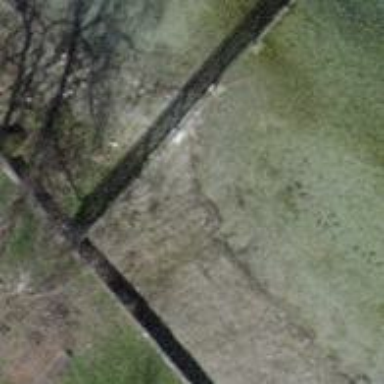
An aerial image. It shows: Wooden fence.